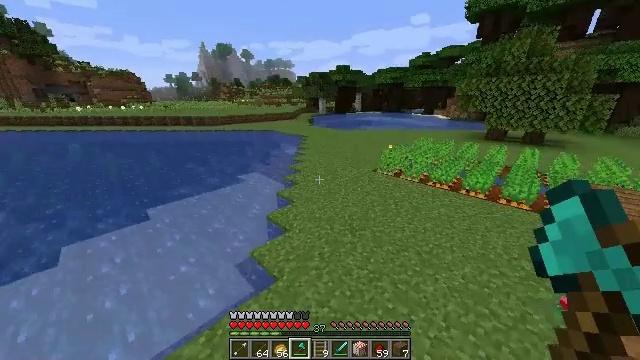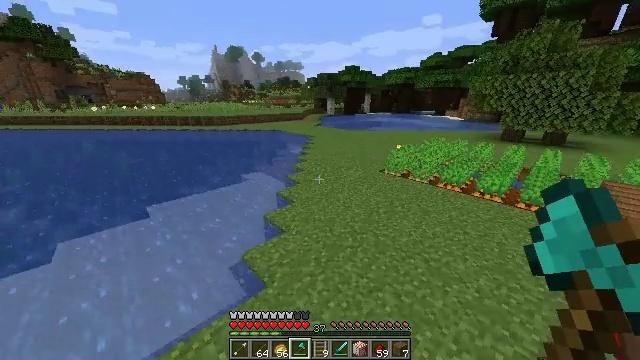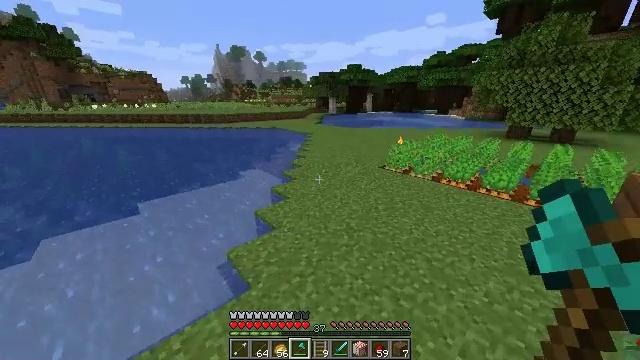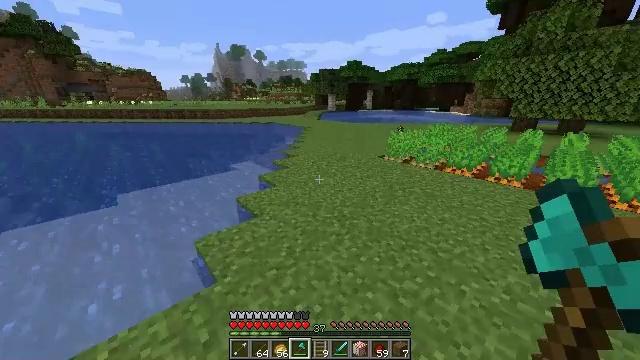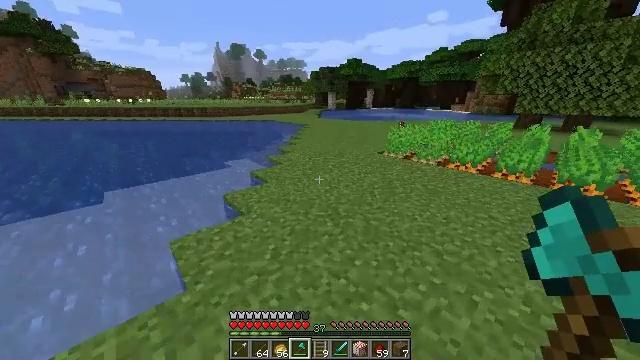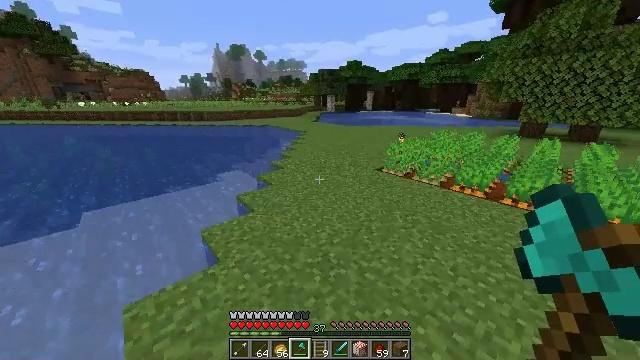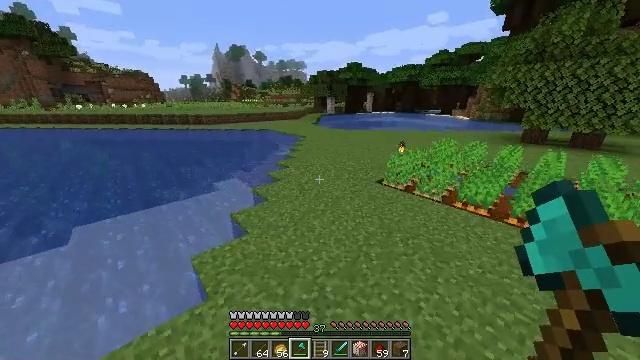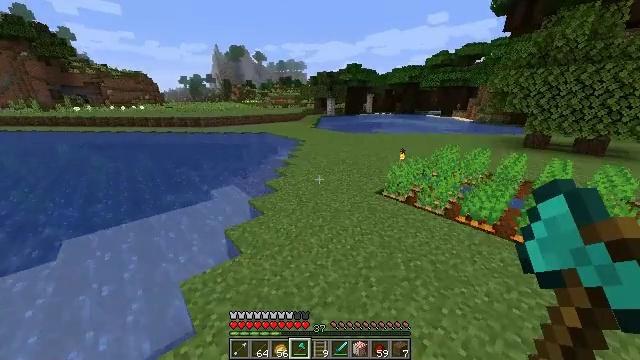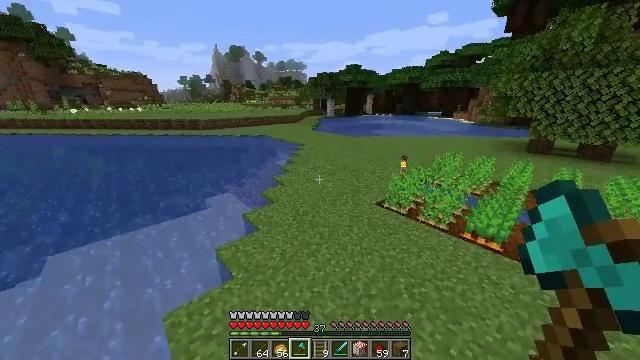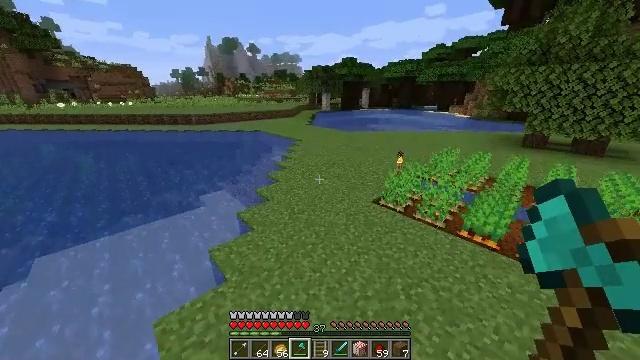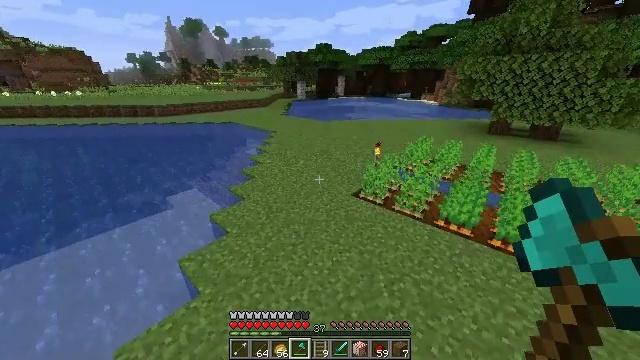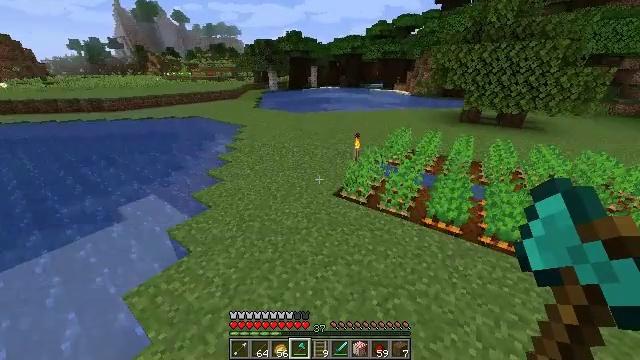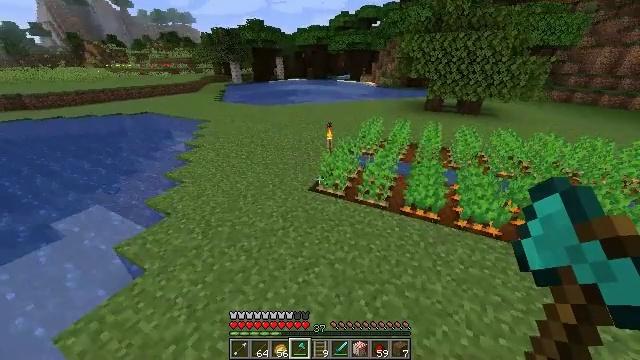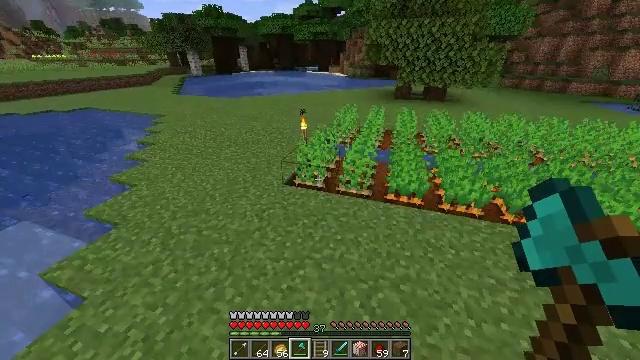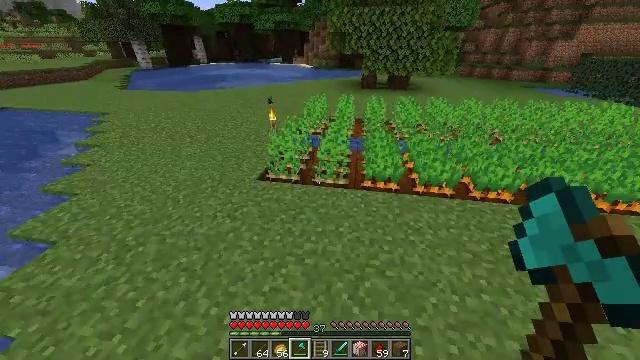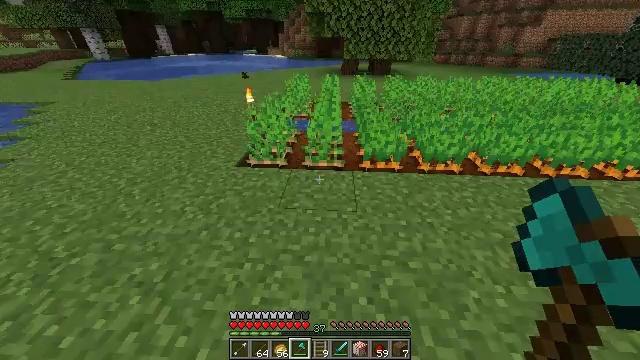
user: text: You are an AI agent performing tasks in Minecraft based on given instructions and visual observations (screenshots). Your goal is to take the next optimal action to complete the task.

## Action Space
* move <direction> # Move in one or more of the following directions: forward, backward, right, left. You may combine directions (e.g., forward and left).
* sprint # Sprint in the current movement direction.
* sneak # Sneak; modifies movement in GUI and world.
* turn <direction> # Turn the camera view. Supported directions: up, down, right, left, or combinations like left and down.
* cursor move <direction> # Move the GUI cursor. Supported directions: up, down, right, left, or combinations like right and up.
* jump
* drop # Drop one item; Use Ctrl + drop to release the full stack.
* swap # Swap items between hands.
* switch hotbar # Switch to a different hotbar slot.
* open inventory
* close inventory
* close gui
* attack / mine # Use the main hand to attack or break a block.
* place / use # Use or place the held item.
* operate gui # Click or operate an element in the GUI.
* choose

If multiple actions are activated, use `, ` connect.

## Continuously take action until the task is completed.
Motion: motion action
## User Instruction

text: Collect potatoes from the garden.
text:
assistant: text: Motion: move forward, sprint, turn left, jump
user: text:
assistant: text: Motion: move forward, sprint, jump
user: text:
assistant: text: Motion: move forward, sprint, jump
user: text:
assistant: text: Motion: move forward, sprint, jump
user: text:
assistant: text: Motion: move forward, sprint, jump
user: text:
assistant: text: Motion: move forward, sprint, jump
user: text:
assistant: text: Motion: move forward, jump
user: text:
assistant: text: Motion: move forward, jump
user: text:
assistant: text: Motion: move forward, turn right and down, jump
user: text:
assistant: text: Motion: move forward, turn right and down, jump
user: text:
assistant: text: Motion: move forward, turn right and down
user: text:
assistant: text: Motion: move forward, turn right and down
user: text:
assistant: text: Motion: move forward, turn right and down
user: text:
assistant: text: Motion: move forward, turn right and down
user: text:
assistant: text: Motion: move forward, turn right and down
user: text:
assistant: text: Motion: move forward, turn right
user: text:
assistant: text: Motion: move forward, turn right
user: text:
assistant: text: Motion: move forward, turn right
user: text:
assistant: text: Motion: move forward
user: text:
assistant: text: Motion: move forward
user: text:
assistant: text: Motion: no_op
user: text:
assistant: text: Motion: no_op
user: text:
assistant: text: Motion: no_op
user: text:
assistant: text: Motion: no_op
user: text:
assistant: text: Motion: attack / mine
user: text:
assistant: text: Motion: turn left, attack / mine
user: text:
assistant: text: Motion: move forward, turn left
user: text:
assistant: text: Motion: move forward
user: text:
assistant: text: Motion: move forward
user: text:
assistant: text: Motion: move forward